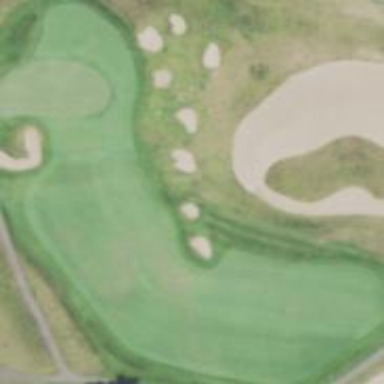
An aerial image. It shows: Grassy area designated as golf fairway.